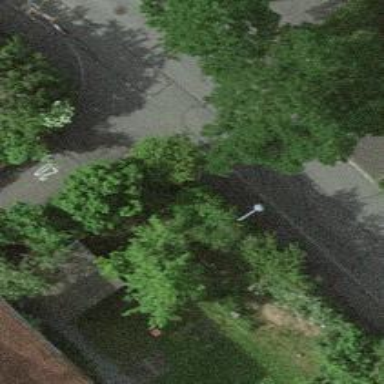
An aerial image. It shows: Kerb barrier.